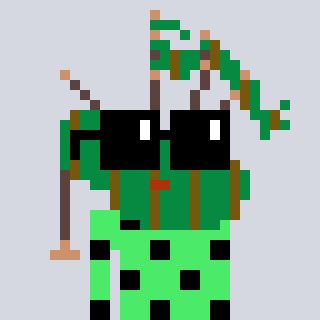
a pixel art character with square black sunglasses, a bagpipe-shaped head and a teal-colored body on a cool background